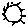
Label: sun